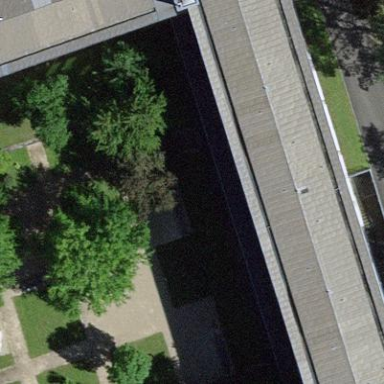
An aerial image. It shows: School building.